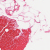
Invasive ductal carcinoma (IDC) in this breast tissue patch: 0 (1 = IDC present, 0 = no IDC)